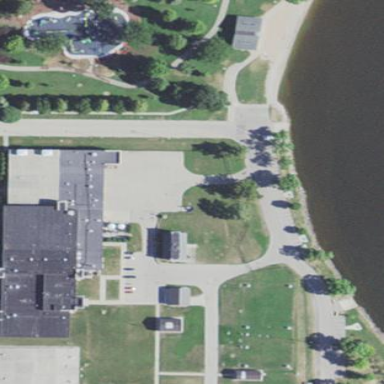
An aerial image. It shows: Water works facility.